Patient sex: M
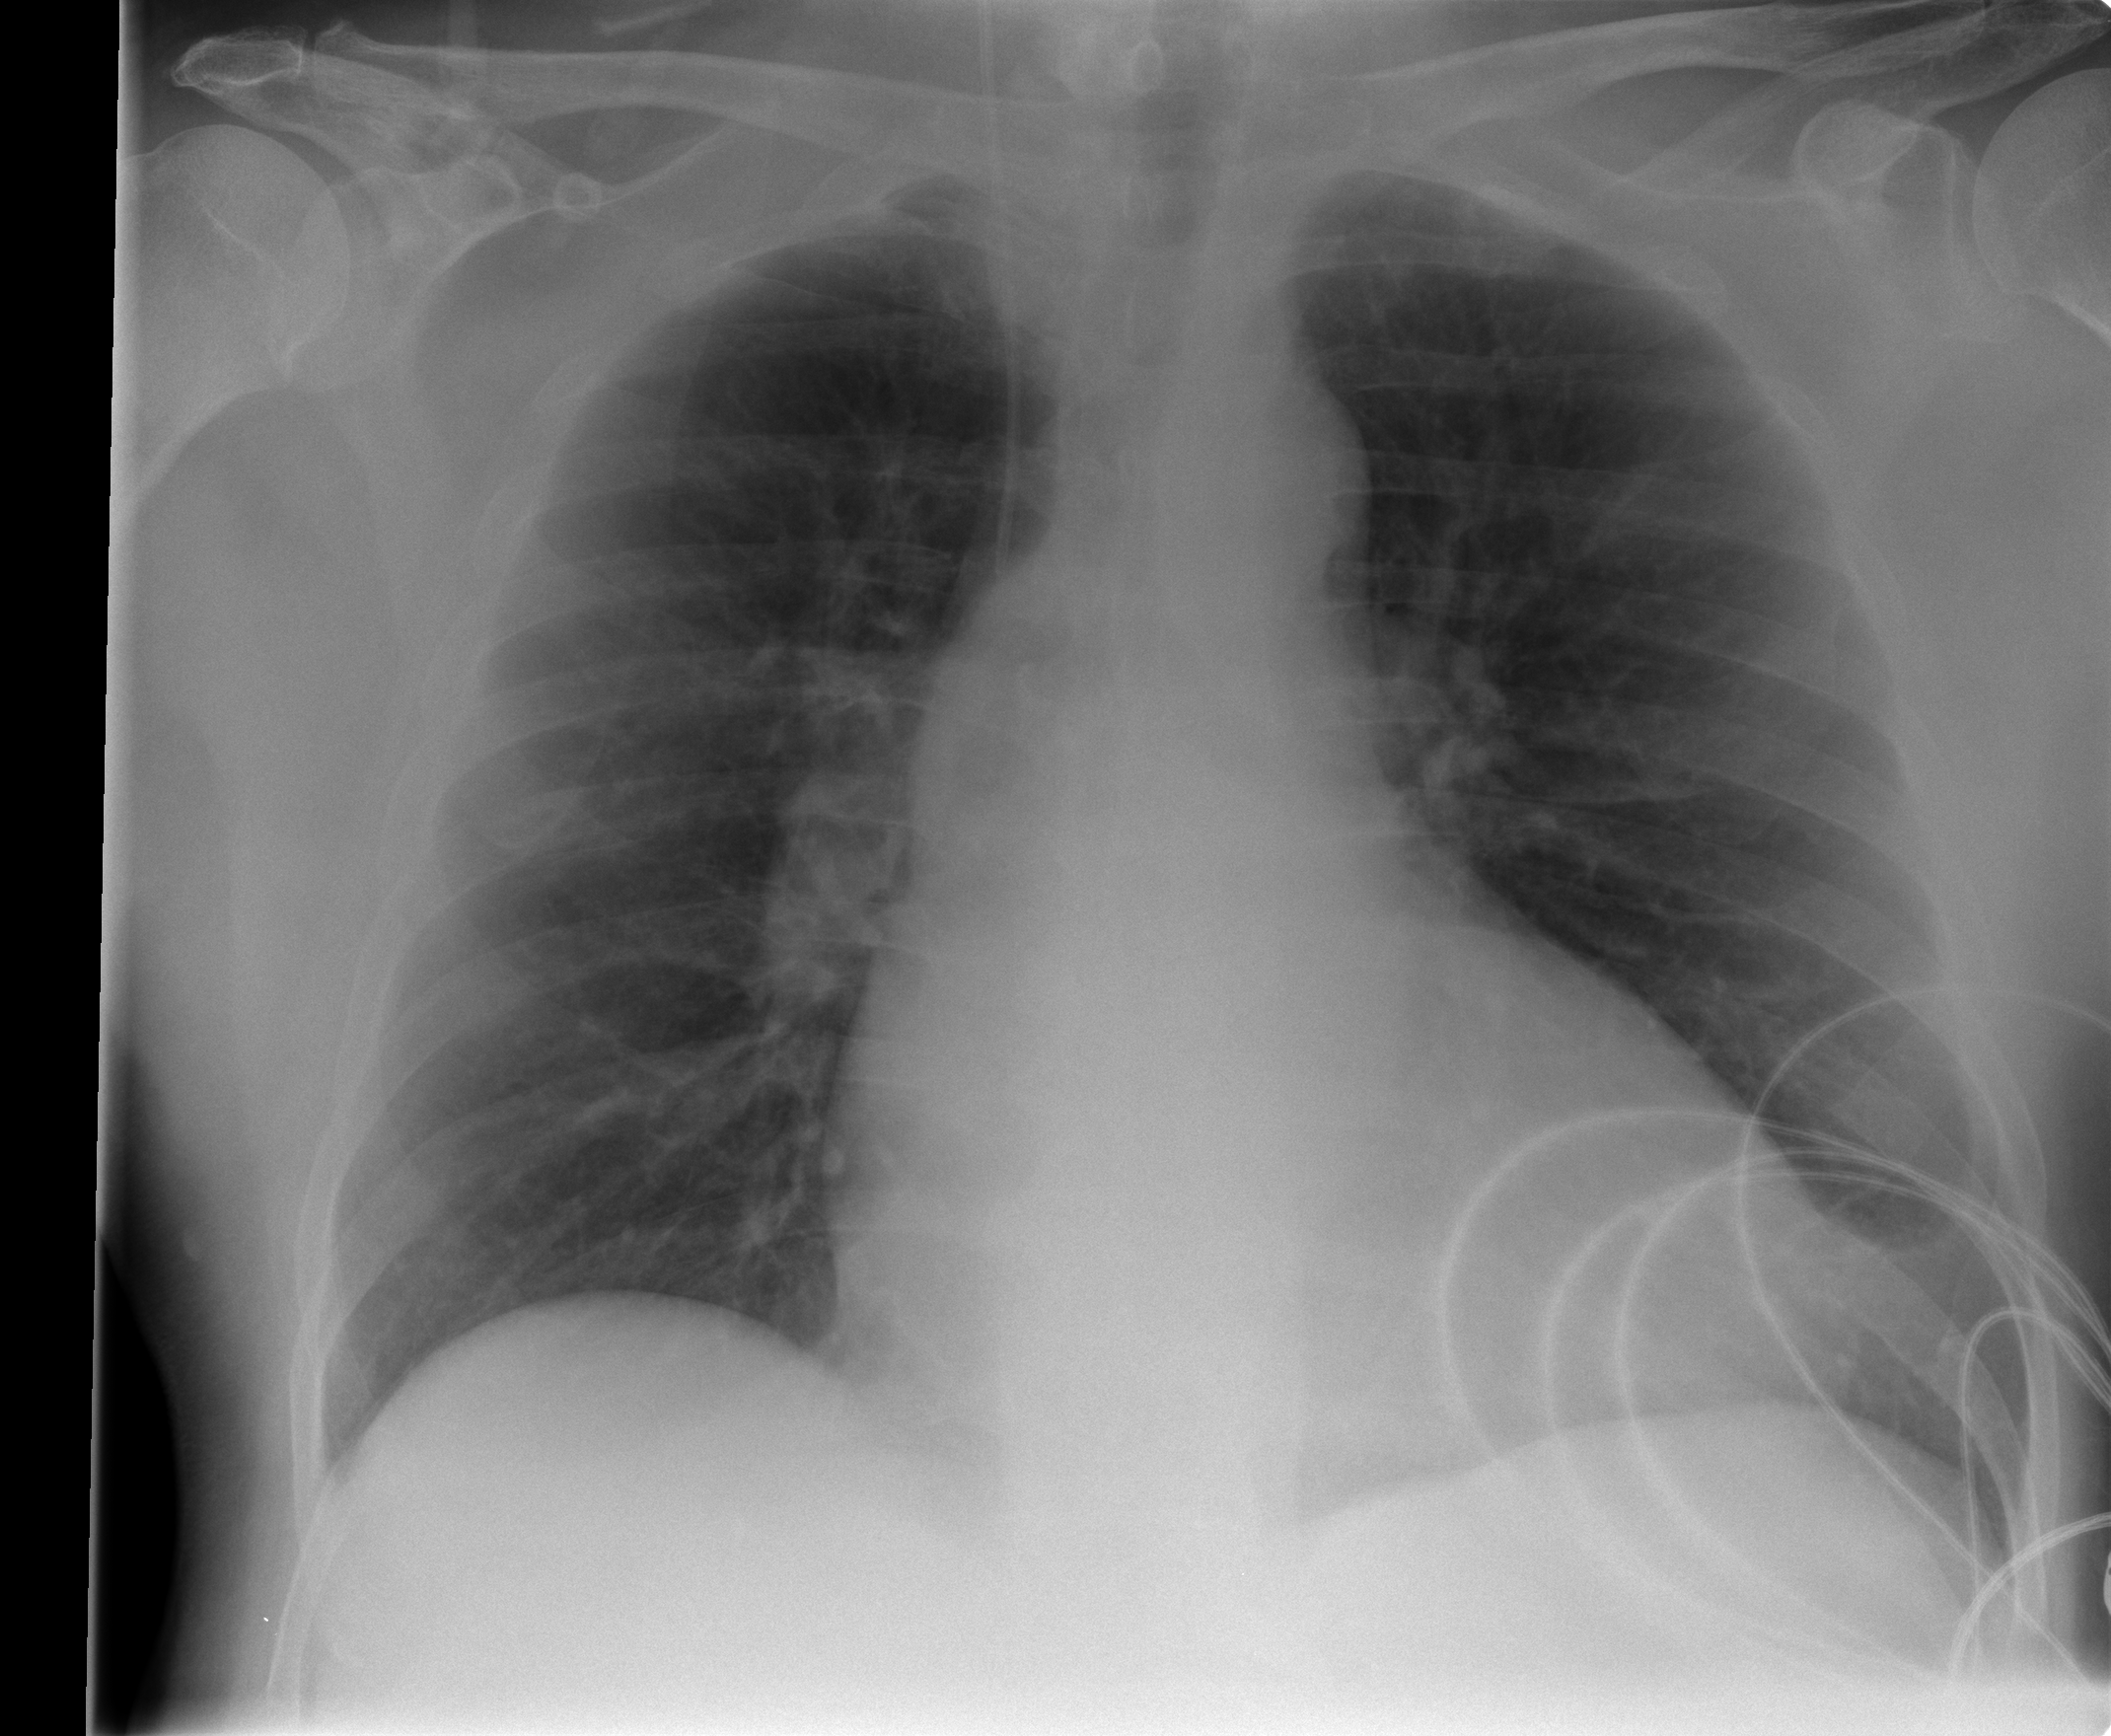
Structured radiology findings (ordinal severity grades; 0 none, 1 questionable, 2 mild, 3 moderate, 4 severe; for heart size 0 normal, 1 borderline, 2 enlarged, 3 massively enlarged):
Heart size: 2
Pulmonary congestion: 1
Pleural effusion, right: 0
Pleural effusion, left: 0
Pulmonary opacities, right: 0
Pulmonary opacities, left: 0
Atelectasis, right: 0
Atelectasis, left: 0